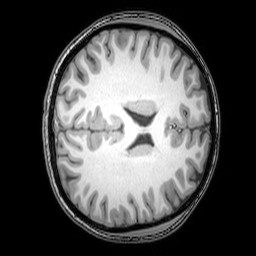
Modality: T1w
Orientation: axial
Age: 23
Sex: female
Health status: healthy
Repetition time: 0.081 s
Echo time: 0.037 s